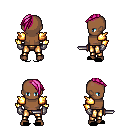
a pixel art fantasy rpg character, male body template, human, dark skin, gold arm armor, gold greaves, pink long mohawk hairstyle, metal gloves, black slippers, dagger, four views (front, back, left, right), 2x2 character sprite sheet, small pixel art, hard edges, no anti-aliasing